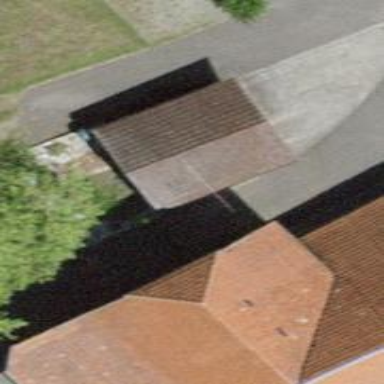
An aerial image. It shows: Shed building.